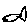
Label: fish